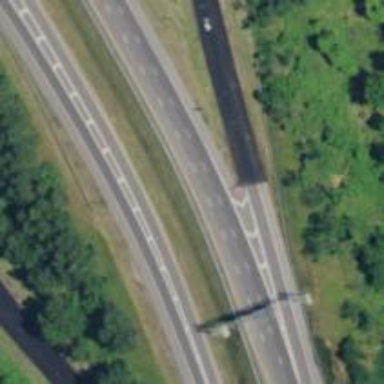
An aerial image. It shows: Motorway link.